Question: I'm new to Ionic and Cordova. Trying to run a sample app and deploy it to my Nexus 7 android tablet. Already have android SDK installed and windows variables configured (already program native android), but still when I run
'''
ionic run android
'''
I get the error below

But I don't want to deploy to API level 22. Already changed "todo\platformsndroid\AndroidManifest.xml" file to the following content
'''
...
<uses-sdk android:minSdkVersion="16" android:targetSdkVersion="19" />
...
'''
but that also didn't worked. Anybody have a clue on what is going on? Can this be an Ionic or Cordova bug?
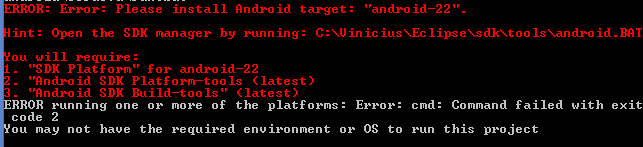
Answer: Found the answer on this link:
<URL>
I have to update the "todo\platformsndroid\project.properties" file with the desired API level.